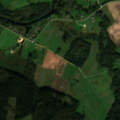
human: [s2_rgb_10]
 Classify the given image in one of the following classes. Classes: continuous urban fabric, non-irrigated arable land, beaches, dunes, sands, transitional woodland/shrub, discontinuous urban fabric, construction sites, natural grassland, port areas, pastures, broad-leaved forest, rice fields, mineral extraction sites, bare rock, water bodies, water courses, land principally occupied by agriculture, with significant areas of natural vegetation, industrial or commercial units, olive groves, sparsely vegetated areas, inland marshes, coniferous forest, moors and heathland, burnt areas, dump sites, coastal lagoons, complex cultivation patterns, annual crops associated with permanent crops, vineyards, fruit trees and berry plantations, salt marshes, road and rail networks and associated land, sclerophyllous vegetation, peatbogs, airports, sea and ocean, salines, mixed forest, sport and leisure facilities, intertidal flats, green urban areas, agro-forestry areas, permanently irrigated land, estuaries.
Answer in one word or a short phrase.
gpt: non-irrigated arable land, complex cultivation patterns, land principally occupied by agriculture, with significant areas of natural vegetation, coniferous forest, mixed forest